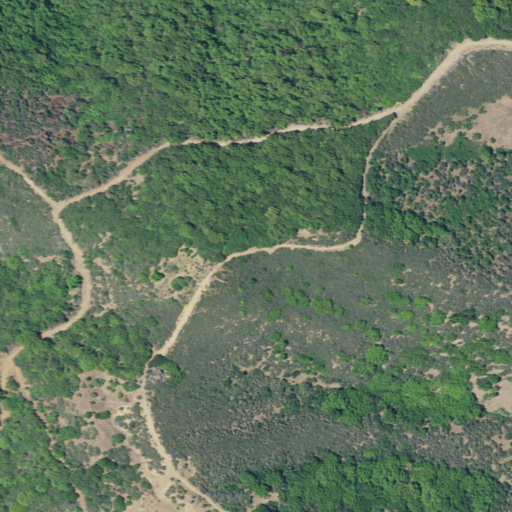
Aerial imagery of mountain in California named White Rock Mountain containing shrub, mixed forest, and evergreen forest